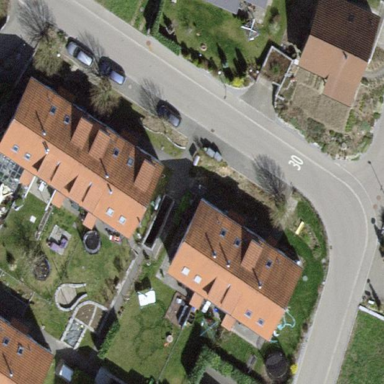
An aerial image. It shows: Building.